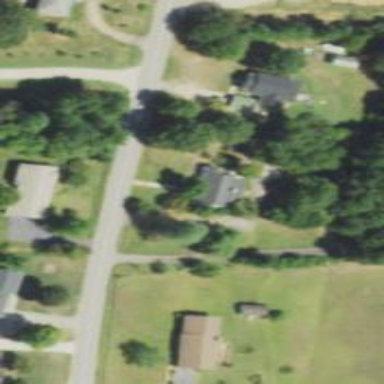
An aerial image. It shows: Driveway.